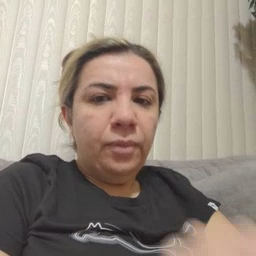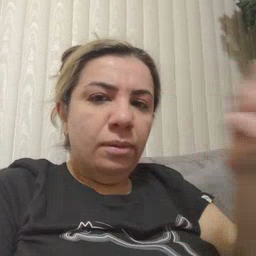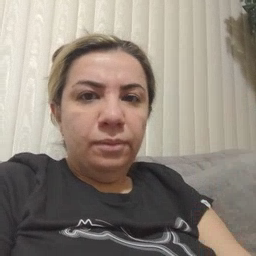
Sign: another